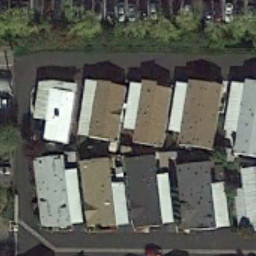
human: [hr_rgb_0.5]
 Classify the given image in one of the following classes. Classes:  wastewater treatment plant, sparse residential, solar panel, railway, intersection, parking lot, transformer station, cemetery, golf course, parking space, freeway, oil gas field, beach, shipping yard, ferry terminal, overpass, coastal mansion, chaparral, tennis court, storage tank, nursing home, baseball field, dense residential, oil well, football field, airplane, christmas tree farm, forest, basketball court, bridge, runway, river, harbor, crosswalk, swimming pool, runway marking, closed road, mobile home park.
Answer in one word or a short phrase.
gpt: mobile home park